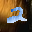
Label: 2